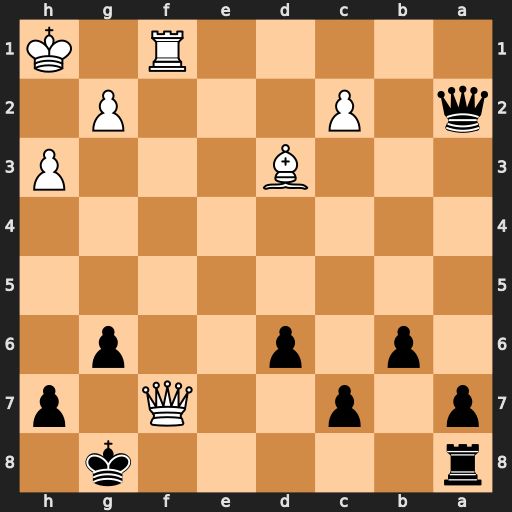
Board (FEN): r5k1/p1p2Q1p/1p1p2p1/8/8/3B3P/q1P3P1/5R1K
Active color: b
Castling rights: -
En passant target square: -
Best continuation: Qxf7 Rxf7 Kxf7